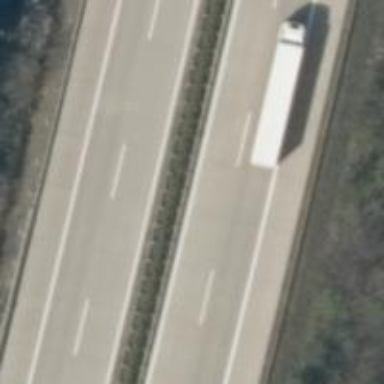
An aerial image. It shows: Motorway with concrete surface.